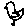
Label: bird